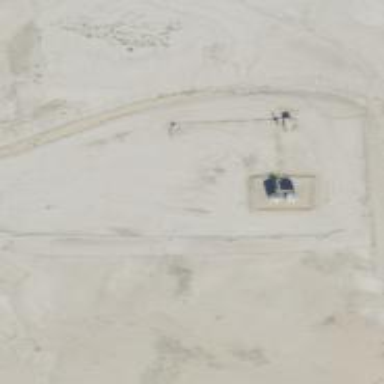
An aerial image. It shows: Petroleum well.